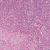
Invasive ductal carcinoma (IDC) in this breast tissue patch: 1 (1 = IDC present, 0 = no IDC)